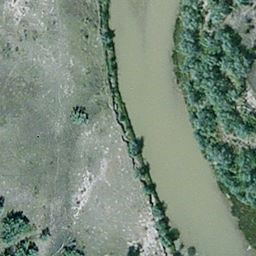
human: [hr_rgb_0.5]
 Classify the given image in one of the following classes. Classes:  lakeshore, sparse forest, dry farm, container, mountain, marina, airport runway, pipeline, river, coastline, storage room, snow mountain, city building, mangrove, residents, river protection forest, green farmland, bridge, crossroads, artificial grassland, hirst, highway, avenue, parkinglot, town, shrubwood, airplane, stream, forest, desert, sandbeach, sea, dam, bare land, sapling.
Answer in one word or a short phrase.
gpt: river